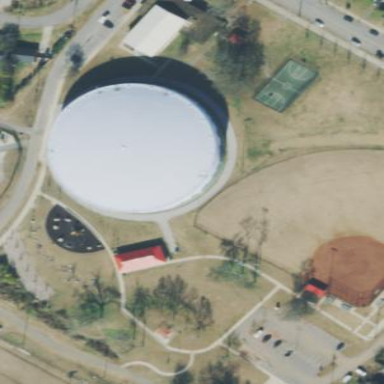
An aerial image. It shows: Building with water storage tank. The tank is used for storing water.